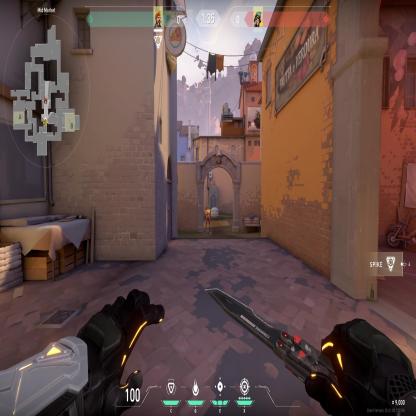
Label: enemy